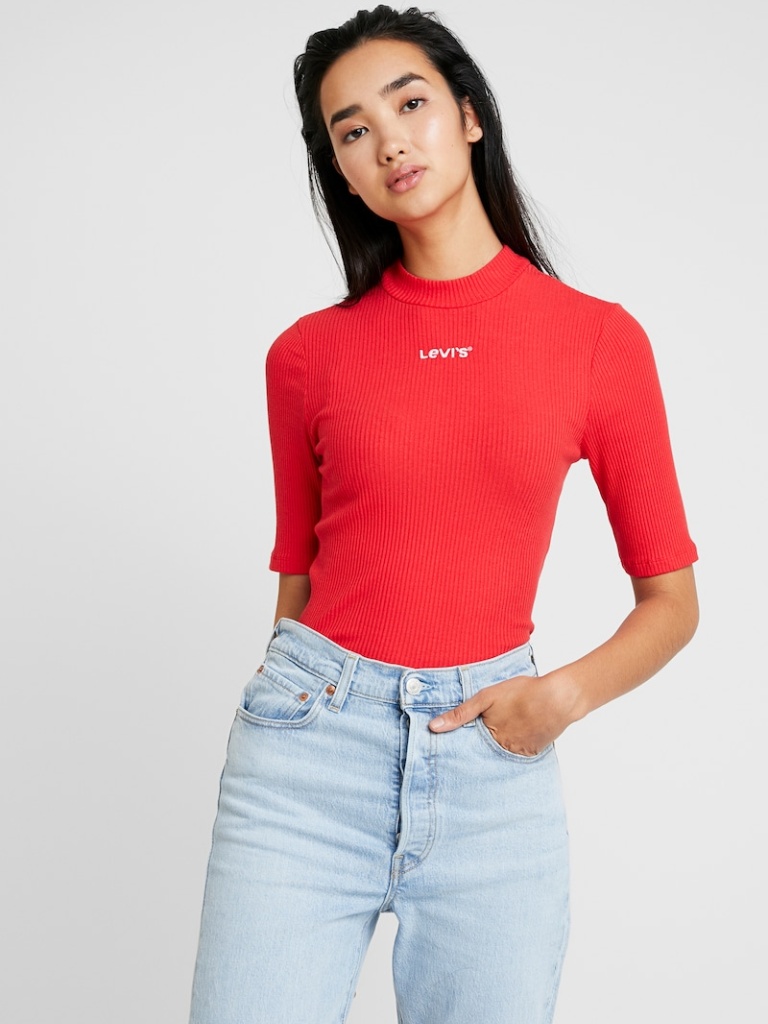
cotton tight short sleeve hip length Fully Tucked in mock t-shirt